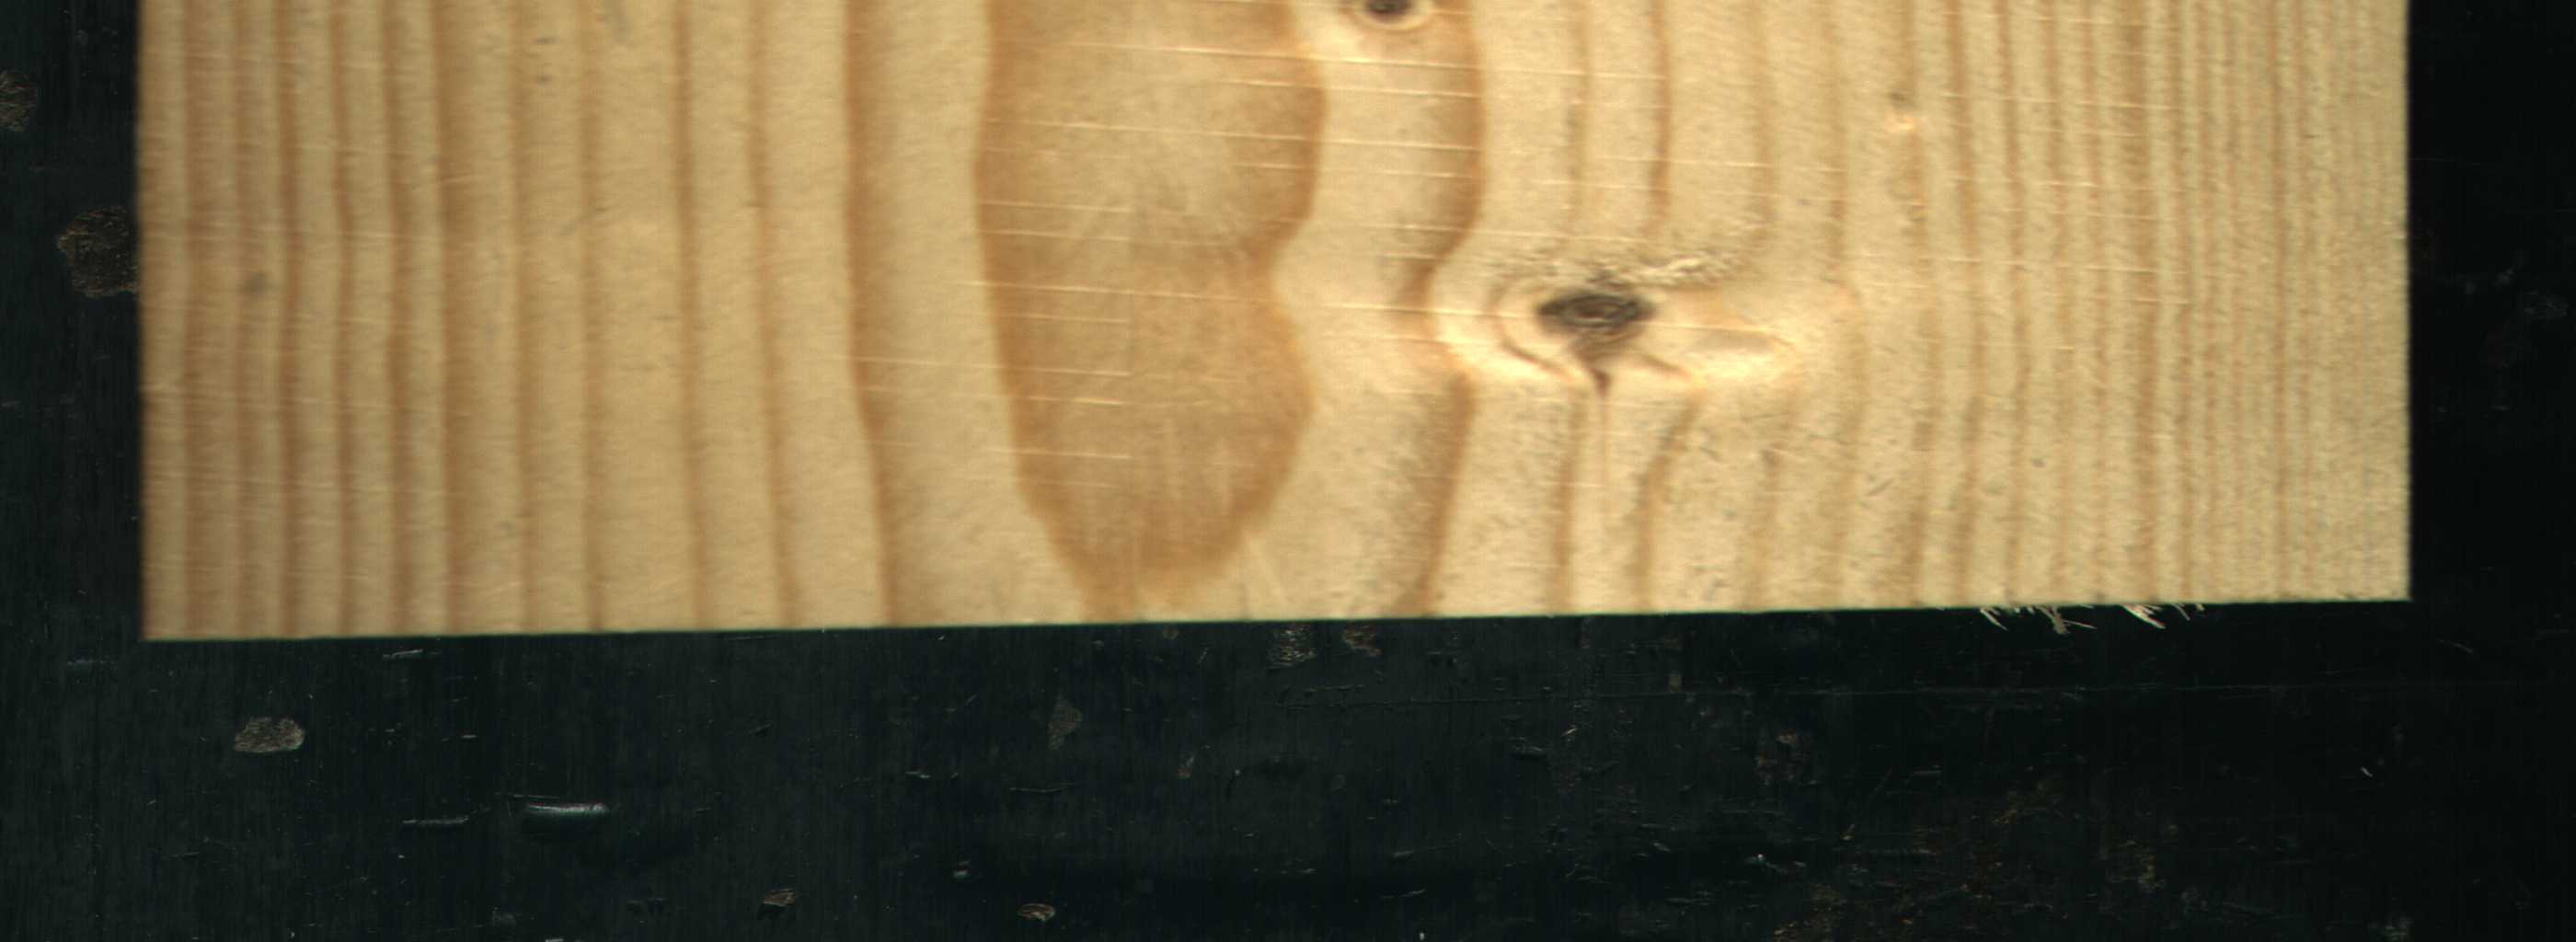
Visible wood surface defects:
Live_Knot
Live_Knot